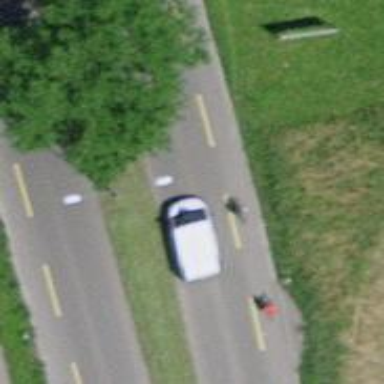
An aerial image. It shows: Asphalt road with primary highway designation. It includes separate cycle lane and sidewalk.